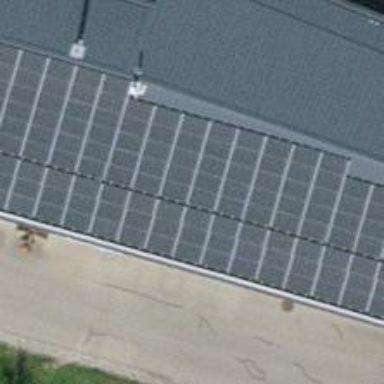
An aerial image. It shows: Solar power generator using photovoltaic panels.